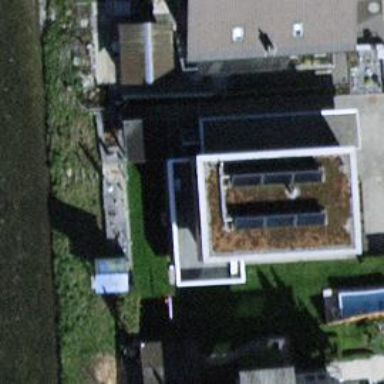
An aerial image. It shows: Detached building with flat roof.